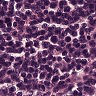
Metastatic tissue present: no